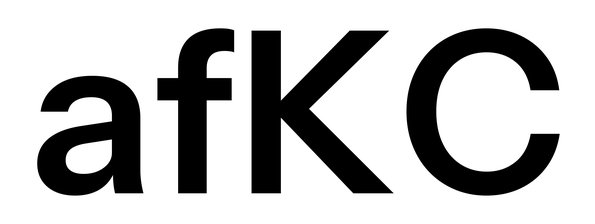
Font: InstrumentSans_SemiBold